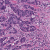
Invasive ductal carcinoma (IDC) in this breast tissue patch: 1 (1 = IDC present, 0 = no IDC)